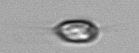
Label: Acanthoica_quattrospina